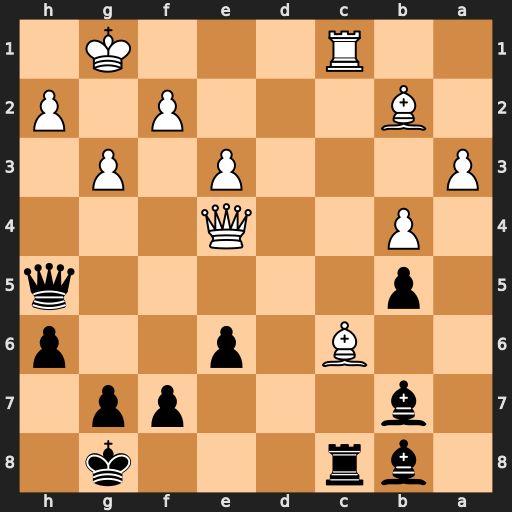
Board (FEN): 1br3k1/1b3pp1/2B1p2p/1p5q/1P2Q3/P3P1P1/1B3P1P/2R3K1
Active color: b
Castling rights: -
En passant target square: -
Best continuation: Rxc6 Rxc6 Qd1+